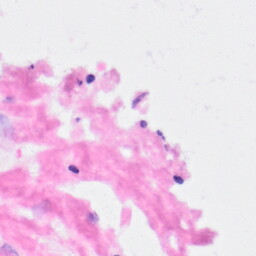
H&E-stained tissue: Kidney